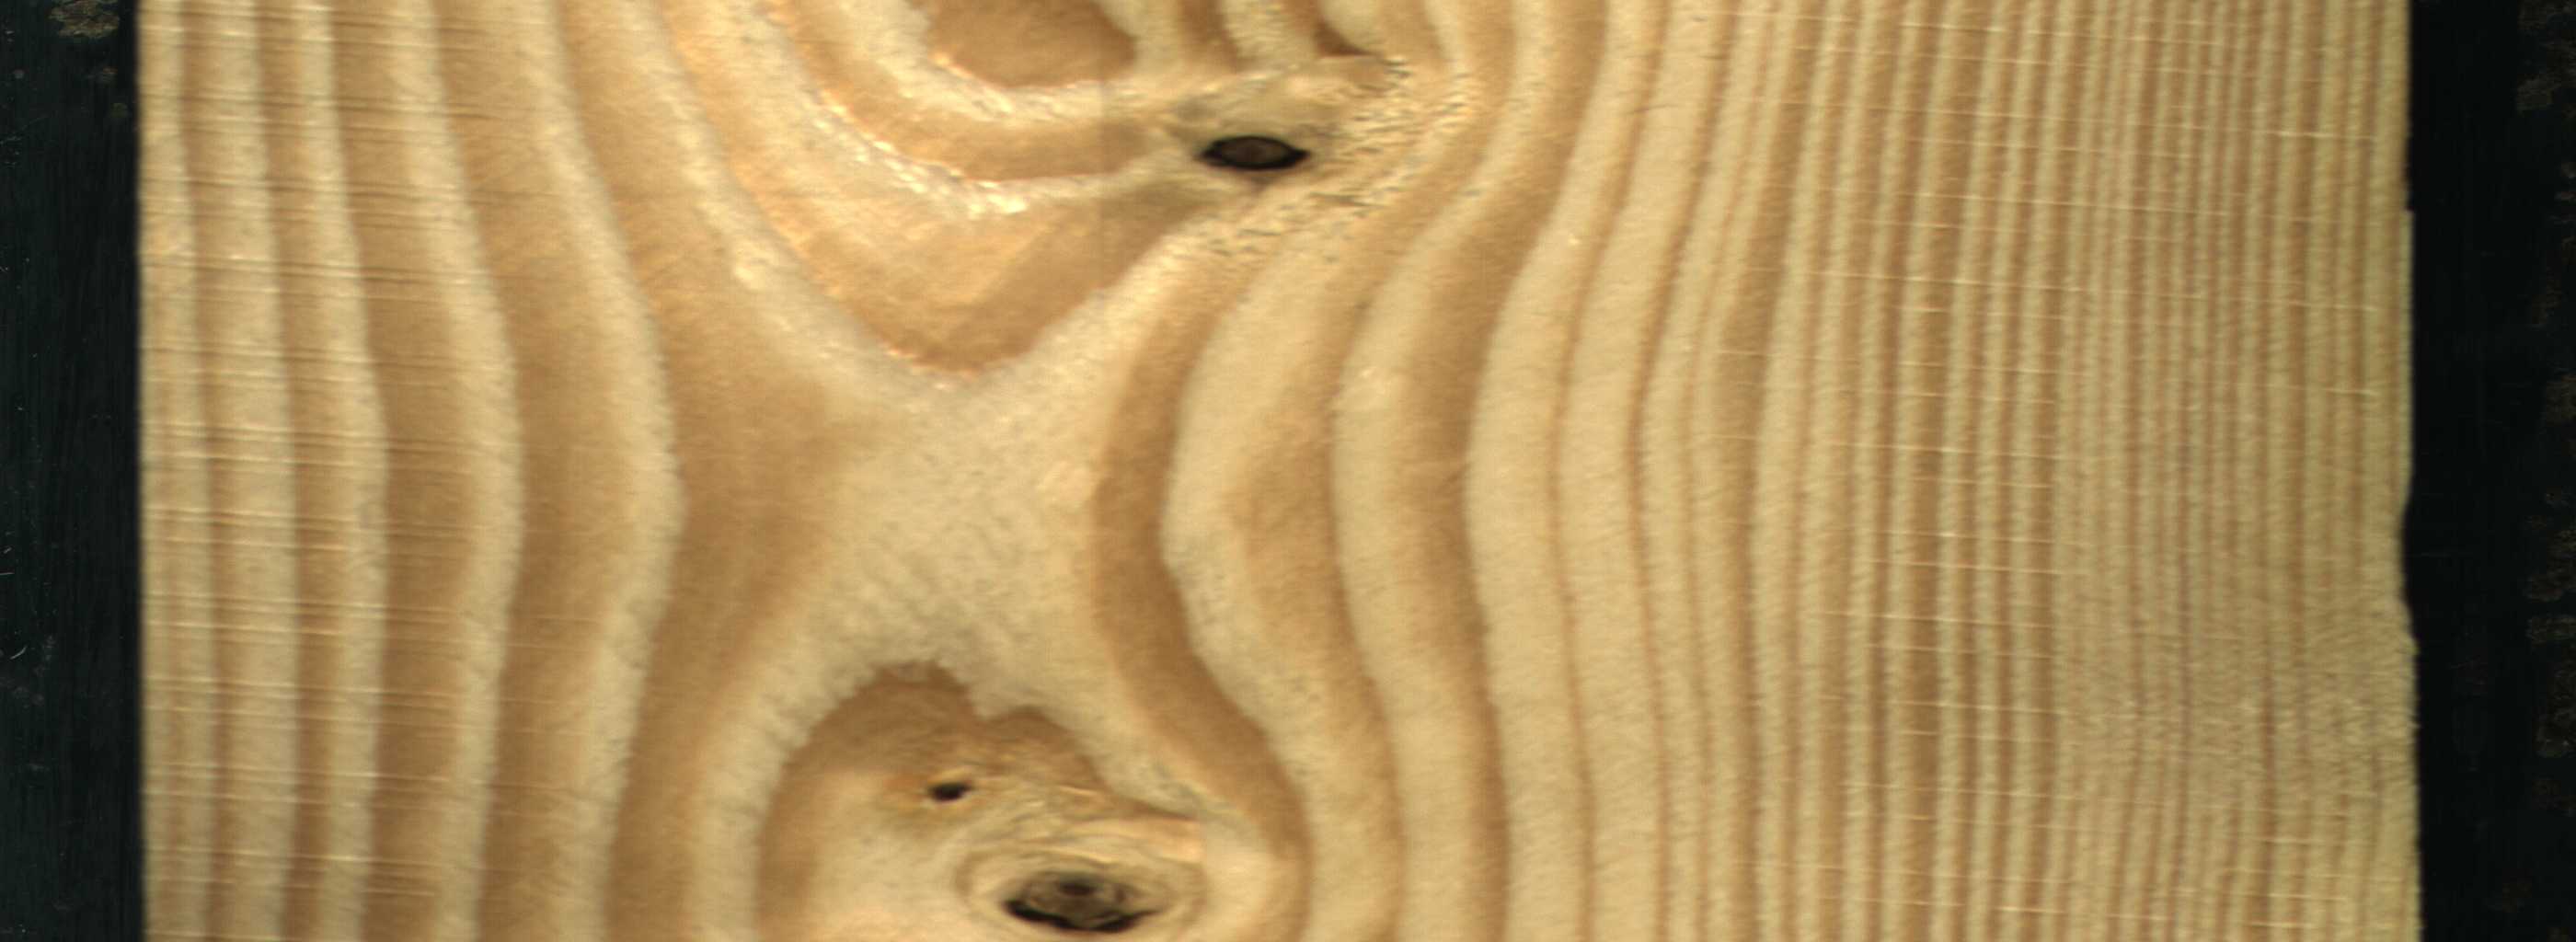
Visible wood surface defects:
Dead_Knot
Dead_Knot
Dead_Knot